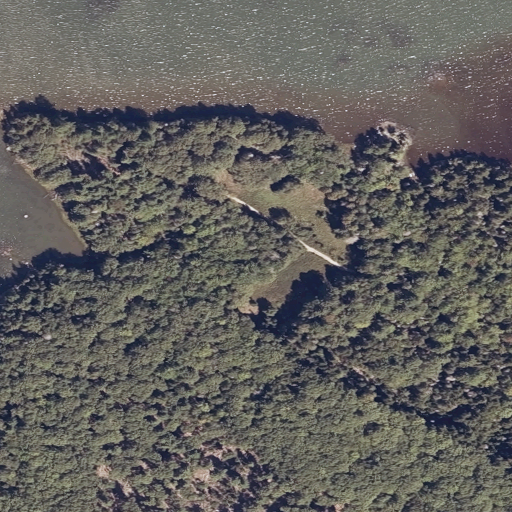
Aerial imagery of cape in Maine named Blunts Point containing evergreen forest, mixed forest, open water, and herbaceous wetlands